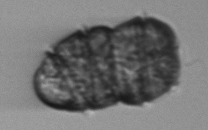
Label: Margalefidinium